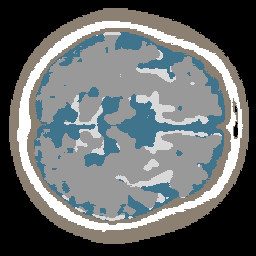
Label: no_lesion